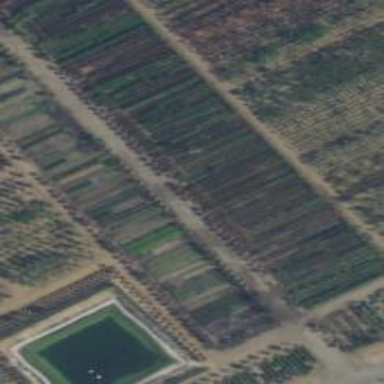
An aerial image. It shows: Plant nursery specializing in trees.